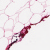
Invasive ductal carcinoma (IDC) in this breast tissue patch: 0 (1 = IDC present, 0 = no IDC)